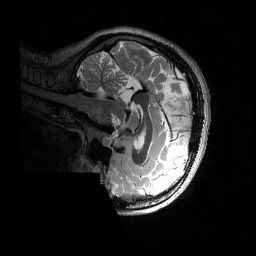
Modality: T2w
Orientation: sagittal
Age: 23
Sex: female
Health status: ill
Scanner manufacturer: siemens
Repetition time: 3.2 s